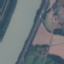
Land use / land cover class: River